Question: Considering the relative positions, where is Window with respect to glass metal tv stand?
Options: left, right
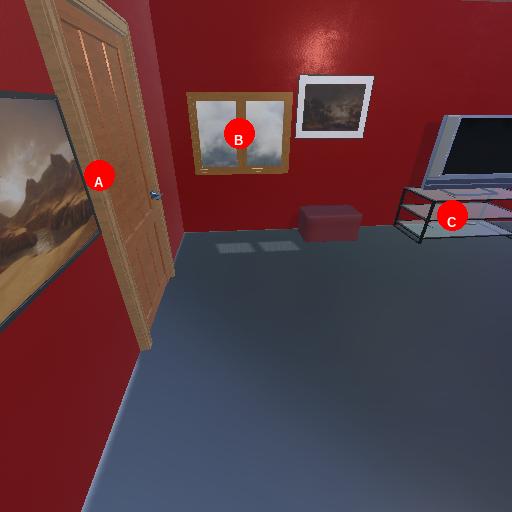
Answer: left